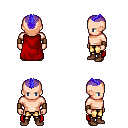
a pixel art fantasy rpg character, male body template, human, light skin, red cape, gold greaves, blue short mohawk hairstyle, leather bracers, brown shoes, four views (front, back, left, right), 2x2 character sprite sheet, small pixel art, hard edges, no anti-aliasing